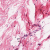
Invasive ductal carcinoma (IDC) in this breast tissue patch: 0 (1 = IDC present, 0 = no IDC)